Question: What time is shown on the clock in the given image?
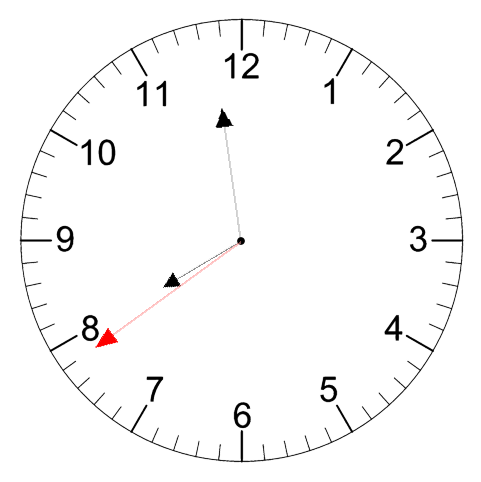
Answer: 07:58:39